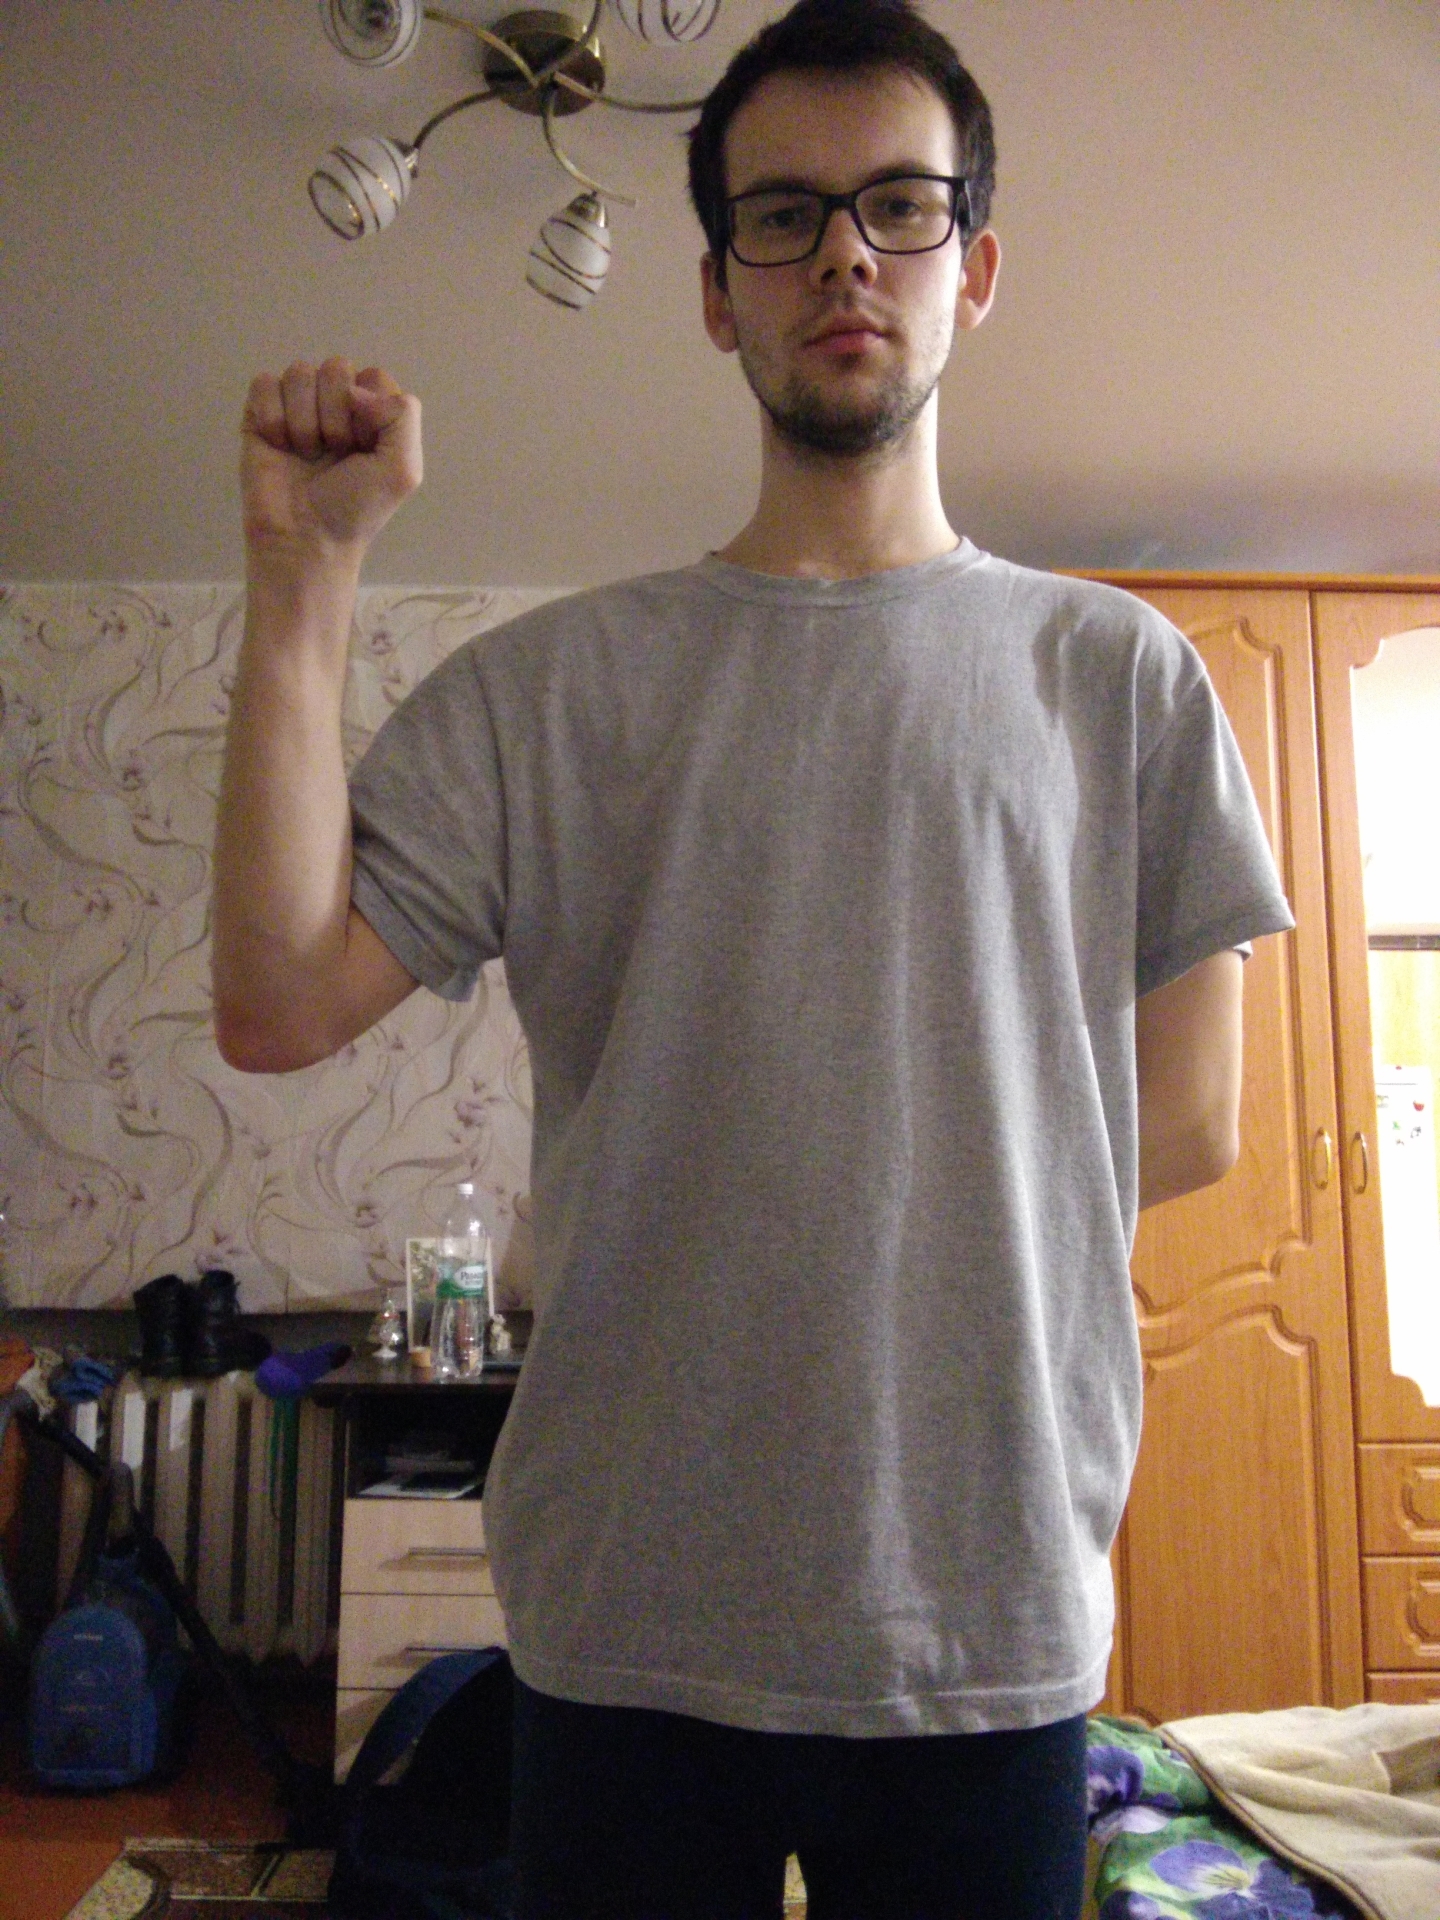
Label: noise